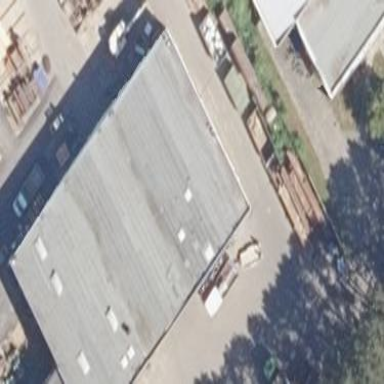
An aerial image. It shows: Commercial building.